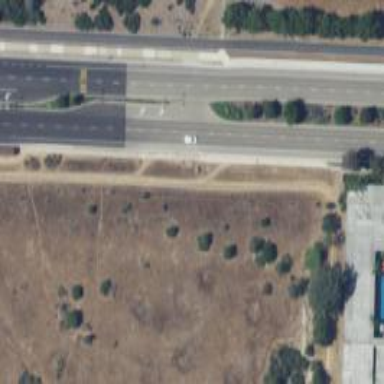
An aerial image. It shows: Footway along the road.